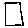
Label: square